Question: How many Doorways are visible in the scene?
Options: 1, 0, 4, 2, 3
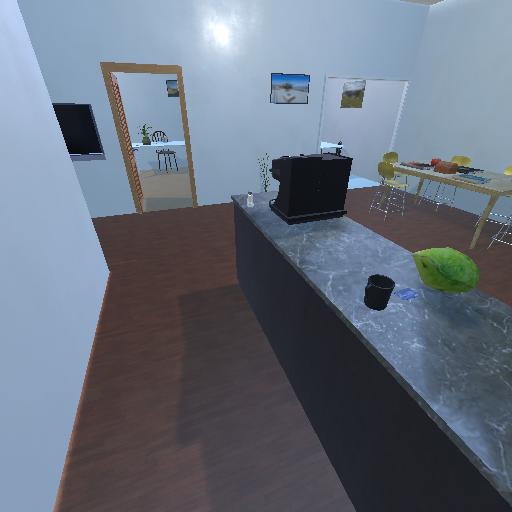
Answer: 1